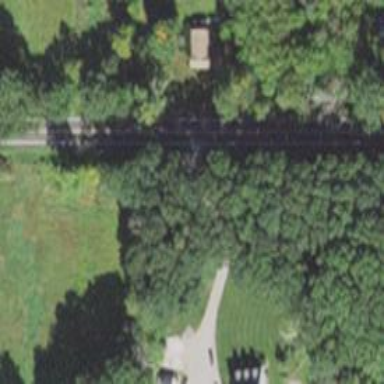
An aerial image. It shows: Residential driveway used as service road.